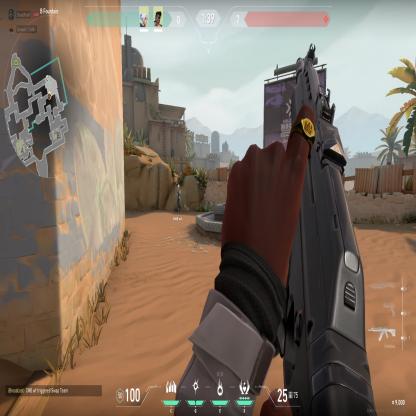
Label: teammate